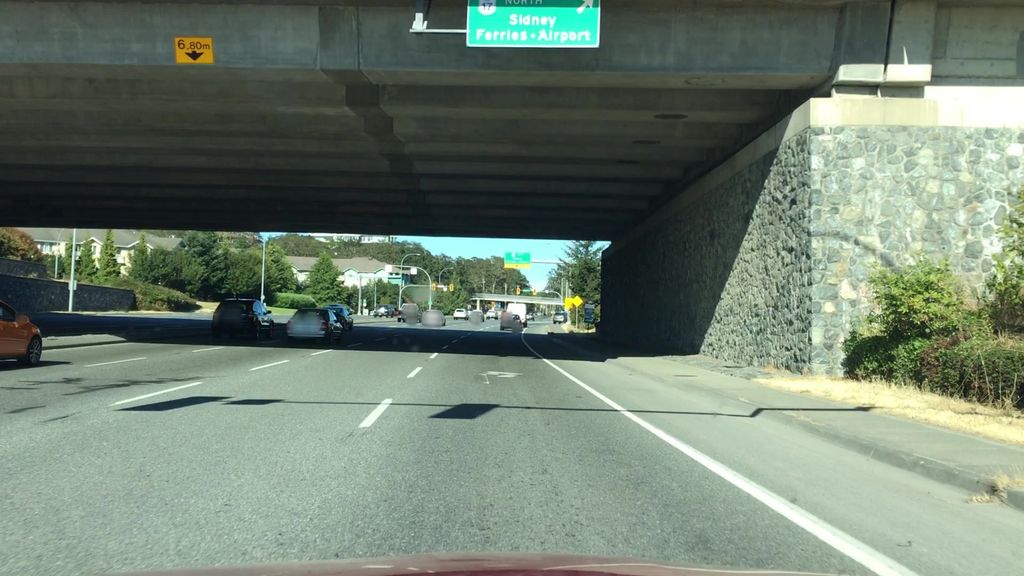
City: victoria